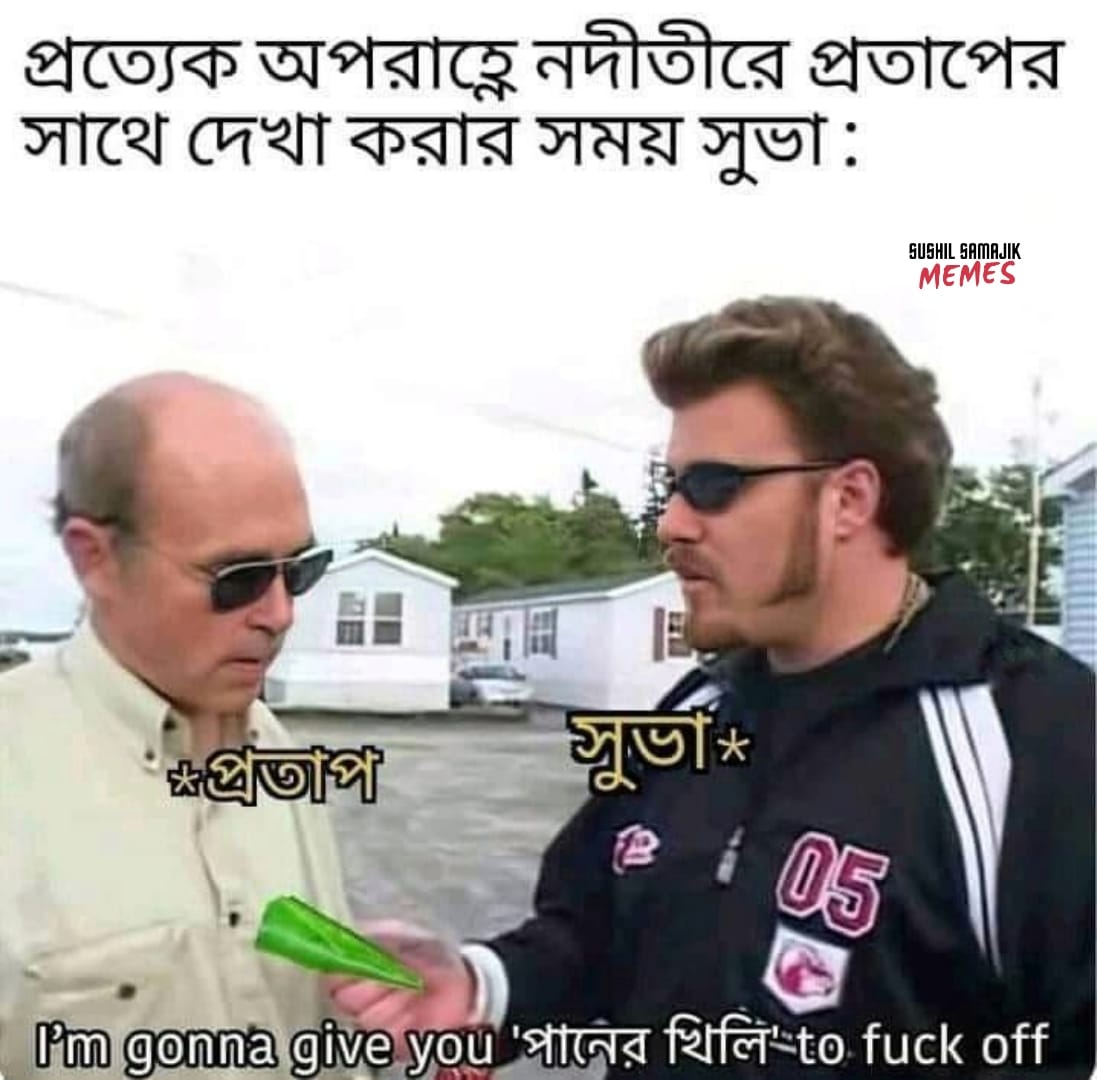
Caption:  প্রত্যেক অপরাহ্নে নদীতীরে প্রতাপের সাথে দেখা করার সময় সুভা :      *প্রতাপ     সুভা*     I'm gonna give you    ' পানের খিলি '     to fuck off
Label: non-hate